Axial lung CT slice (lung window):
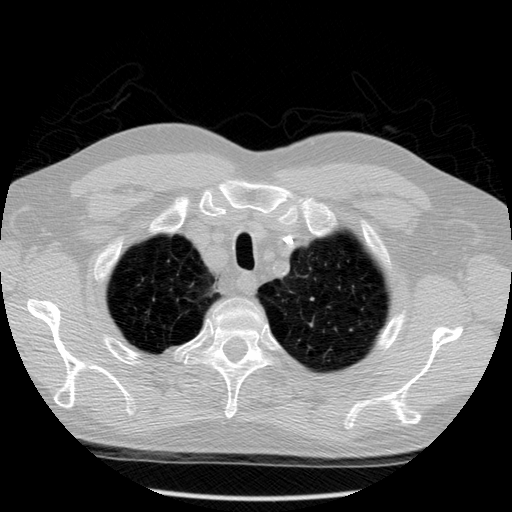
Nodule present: no